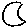
Label: moon